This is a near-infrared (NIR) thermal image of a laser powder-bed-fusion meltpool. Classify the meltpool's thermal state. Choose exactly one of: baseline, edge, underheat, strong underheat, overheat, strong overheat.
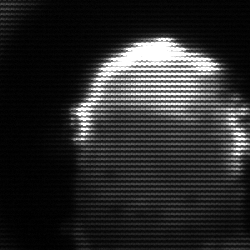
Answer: baseline